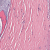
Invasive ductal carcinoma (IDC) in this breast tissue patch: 1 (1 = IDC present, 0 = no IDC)